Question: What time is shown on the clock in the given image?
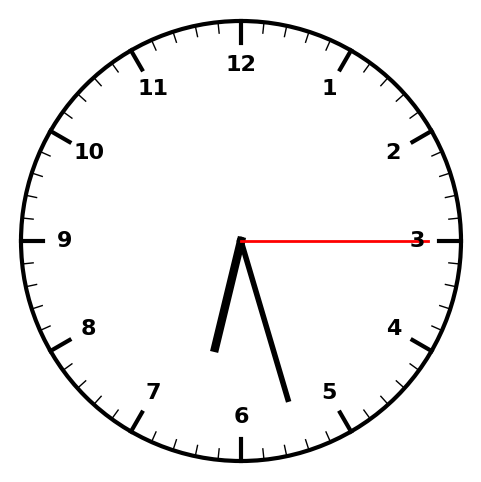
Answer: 06:27:15